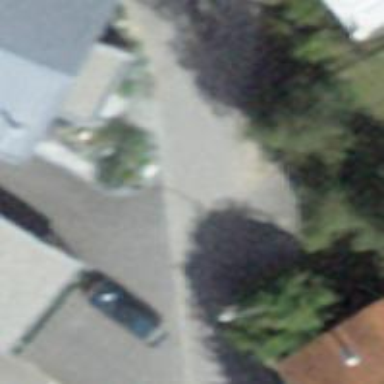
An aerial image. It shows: Paved residential road.